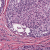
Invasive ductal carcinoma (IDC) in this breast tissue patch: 1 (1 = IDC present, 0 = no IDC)